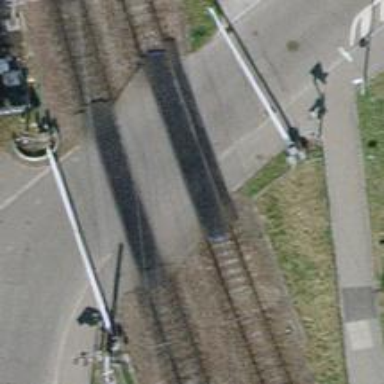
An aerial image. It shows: Full barrier at railway crossing.